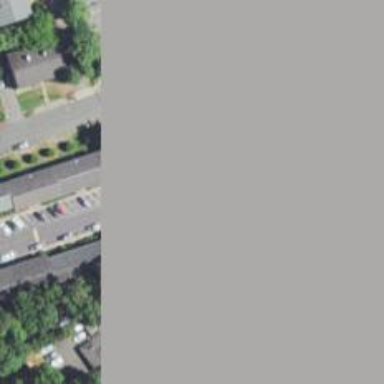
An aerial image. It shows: Footway.